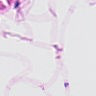
Metastatic tissue present: no